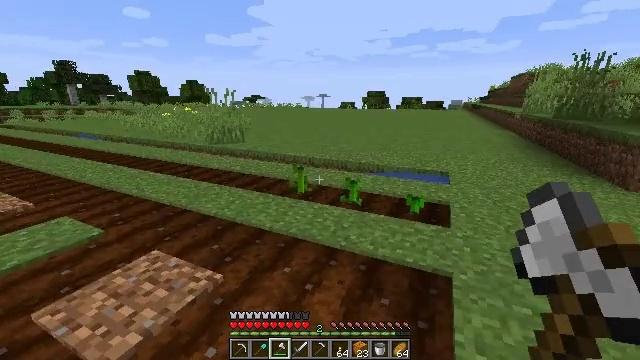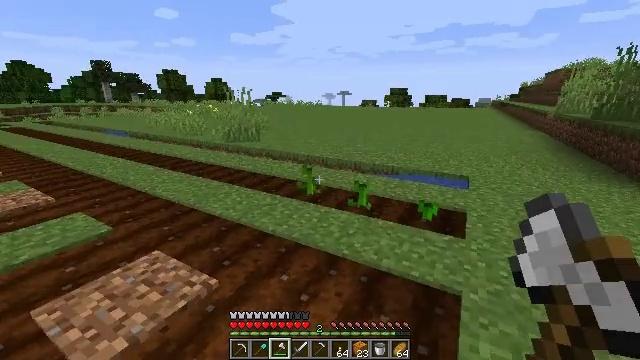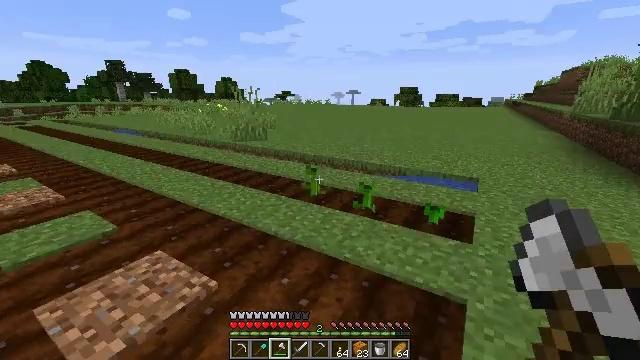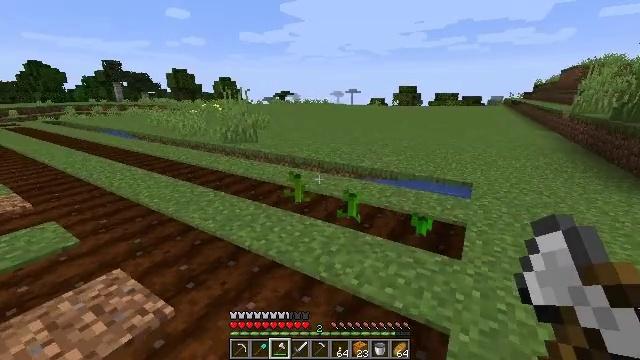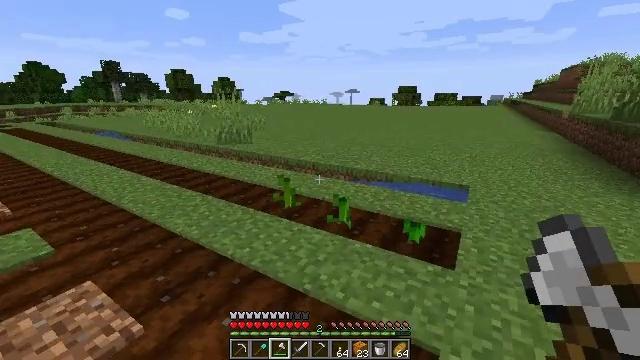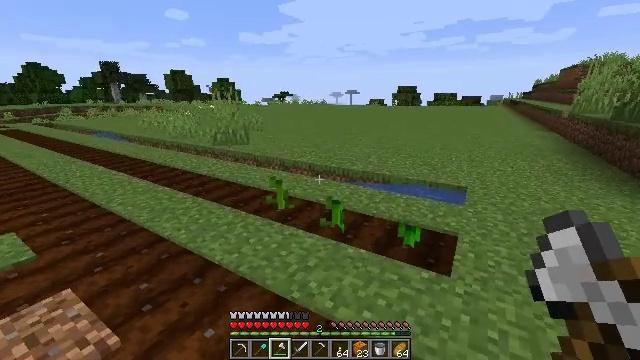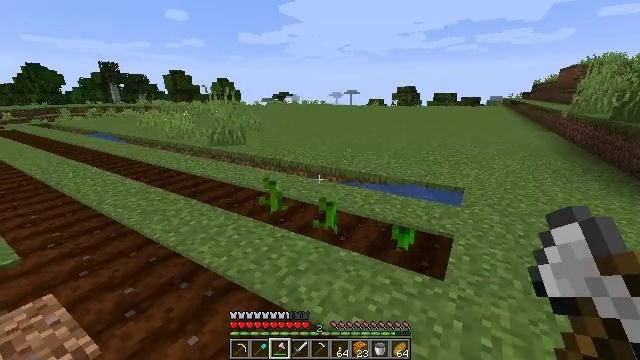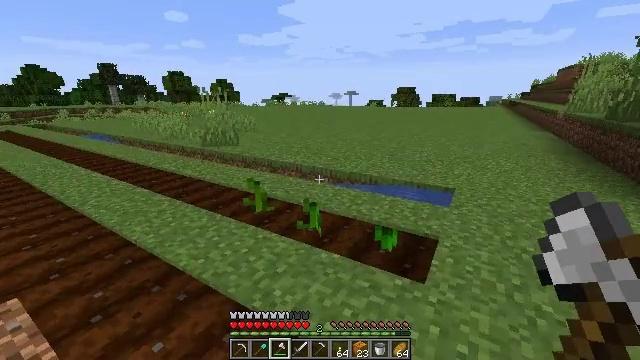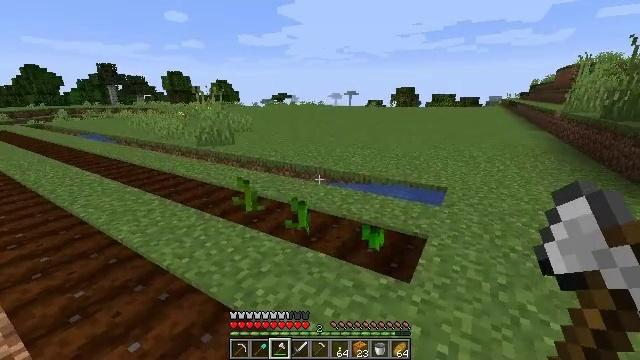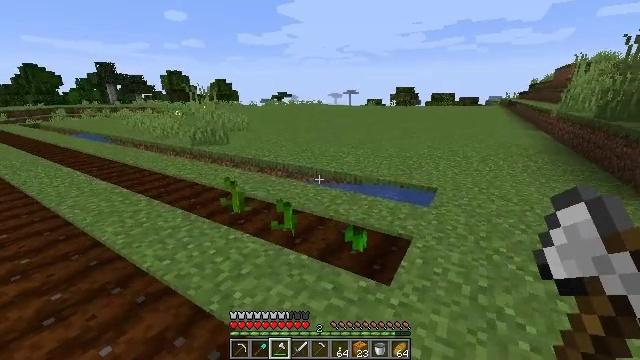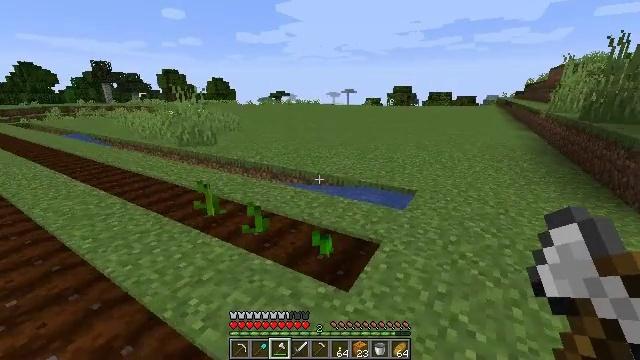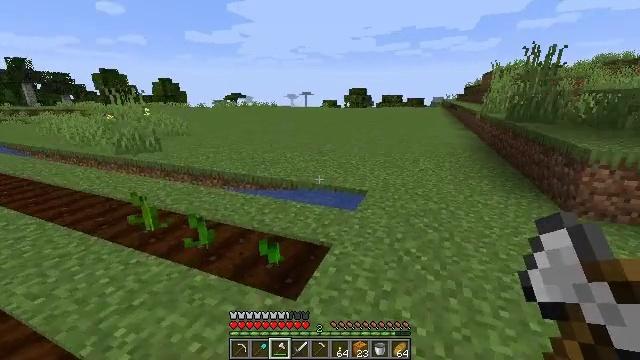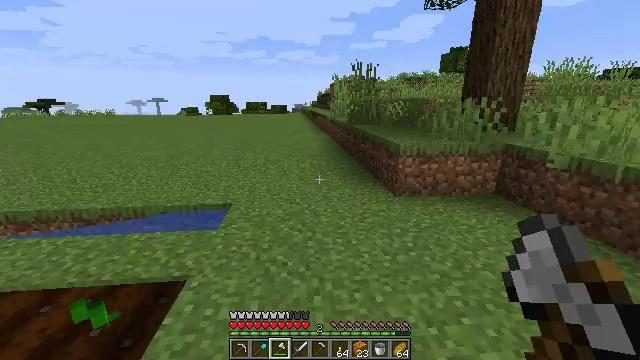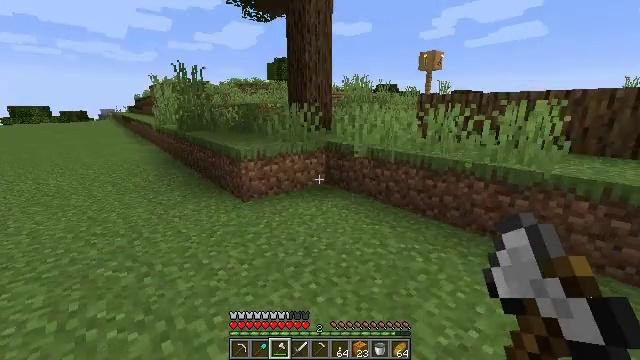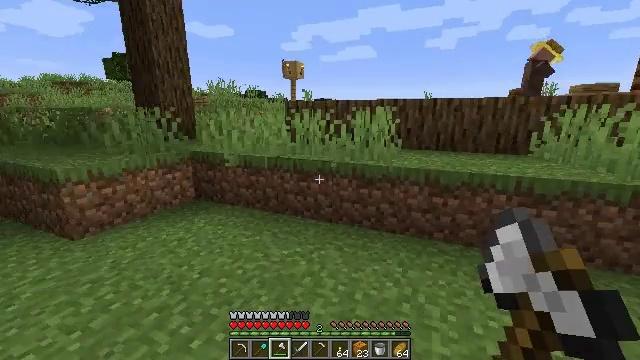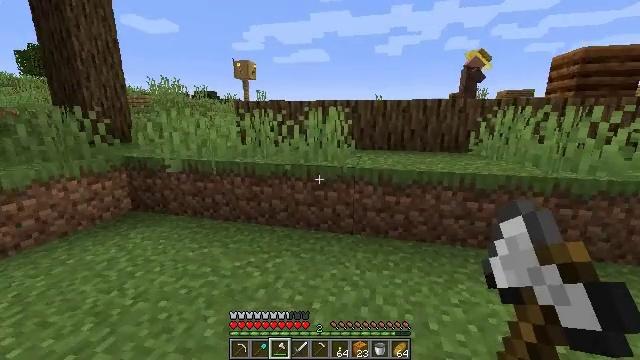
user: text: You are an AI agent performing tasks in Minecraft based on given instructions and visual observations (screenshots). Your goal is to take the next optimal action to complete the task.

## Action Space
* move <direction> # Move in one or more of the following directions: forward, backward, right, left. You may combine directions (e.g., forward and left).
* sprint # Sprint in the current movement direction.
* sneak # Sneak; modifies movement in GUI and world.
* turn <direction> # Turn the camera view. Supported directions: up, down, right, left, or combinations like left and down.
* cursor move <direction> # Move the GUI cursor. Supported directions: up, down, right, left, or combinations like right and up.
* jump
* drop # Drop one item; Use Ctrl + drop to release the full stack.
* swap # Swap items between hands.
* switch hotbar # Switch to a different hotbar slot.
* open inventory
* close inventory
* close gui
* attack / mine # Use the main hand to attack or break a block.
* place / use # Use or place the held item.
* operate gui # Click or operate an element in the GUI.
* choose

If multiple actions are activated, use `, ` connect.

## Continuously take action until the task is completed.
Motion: motion action
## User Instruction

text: Mine beetroots from the garden.
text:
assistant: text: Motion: move forward and move right, turn left
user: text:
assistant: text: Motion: move forward and move right, turn left
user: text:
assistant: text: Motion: move forward and move right
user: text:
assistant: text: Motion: move forward and move right
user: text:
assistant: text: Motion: move forward and move right
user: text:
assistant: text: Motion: move right
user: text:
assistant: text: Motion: move right
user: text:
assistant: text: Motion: move right
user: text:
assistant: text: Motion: move right
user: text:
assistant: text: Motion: move right
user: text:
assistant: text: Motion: move forward and move right, turn right
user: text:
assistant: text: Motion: move forward and move right, turn right and up
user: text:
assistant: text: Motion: move forward and move right, turn right and up
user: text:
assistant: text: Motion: move forward and move right, turn right and up
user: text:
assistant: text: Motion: move forward and move right, turn right
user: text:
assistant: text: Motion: move forward
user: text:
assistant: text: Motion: move forward
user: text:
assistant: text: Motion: move forward
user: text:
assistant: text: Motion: move forward
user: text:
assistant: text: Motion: move forward
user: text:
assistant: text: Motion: move forward
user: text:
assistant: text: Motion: move forward
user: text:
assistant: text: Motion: move forward
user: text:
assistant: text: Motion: move forward
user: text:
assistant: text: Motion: move forward
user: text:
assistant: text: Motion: move forward
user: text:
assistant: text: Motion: move forward
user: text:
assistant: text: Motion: move forward, turn left
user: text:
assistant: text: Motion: move forward, turn left, jump
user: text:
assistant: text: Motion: move forward, turn left, jump